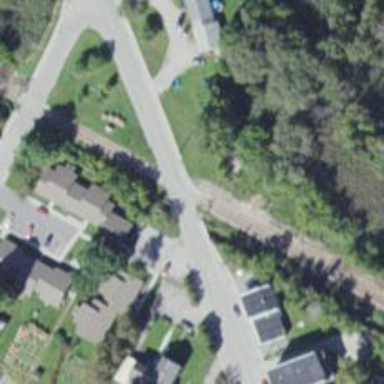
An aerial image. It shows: Railway crossing.